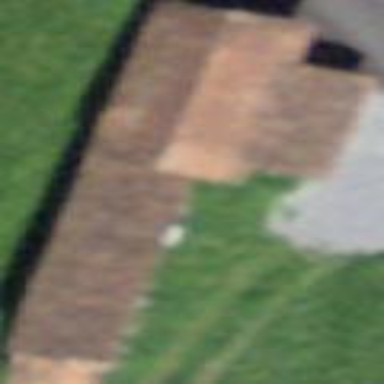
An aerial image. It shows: Rural barn.